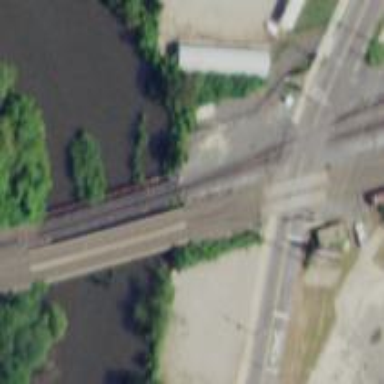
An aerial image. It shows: Bridge for light rail.